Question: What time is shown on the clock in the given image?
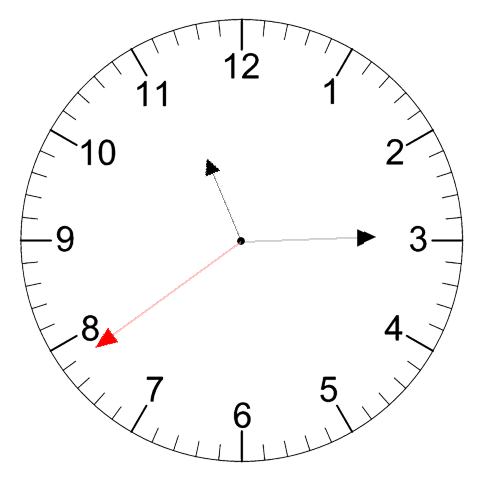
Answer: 11:14:39